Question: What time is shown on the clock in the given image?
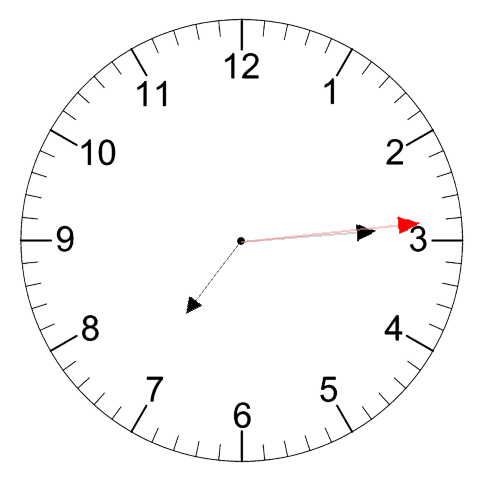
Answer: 07:14:14